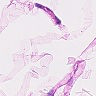
Metastatic tissue present: no